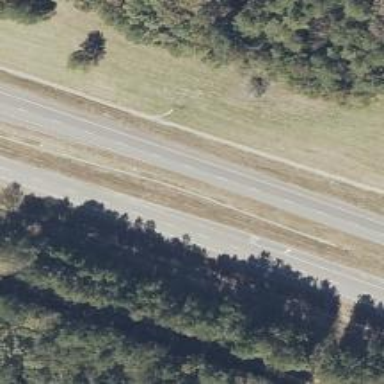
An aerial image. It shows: Asphalt road designated as trunk highway.